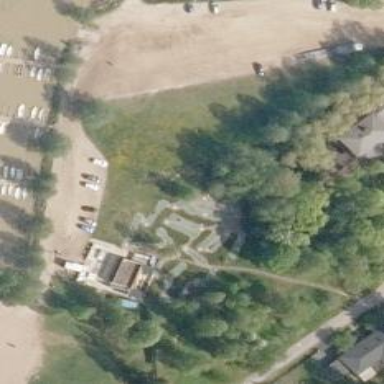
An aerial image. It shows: Miniature golf leisure land.